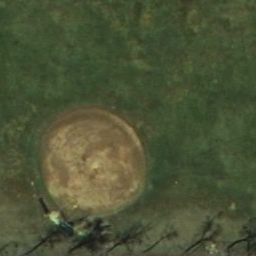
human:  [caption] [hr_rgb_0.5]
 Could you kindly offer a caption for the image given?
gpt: This is a old baseball diamond .

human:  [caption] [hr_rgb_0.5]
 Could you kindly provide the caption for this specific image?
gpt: It is a small old baseball diamond .

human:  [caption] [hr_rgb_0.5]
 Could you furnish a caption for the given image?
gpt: This is a old baseball diamond .

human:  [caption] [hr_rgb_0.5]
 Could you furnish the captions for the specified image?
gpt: It is a small baseball diamond with sand and grass .

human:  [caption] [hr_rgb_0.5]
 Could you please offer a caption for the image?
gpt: This is a old baseball diamond .